Aerial crown-view tile of a tropical tree (Barro Colorado Island, Panama), acquired 20241216:
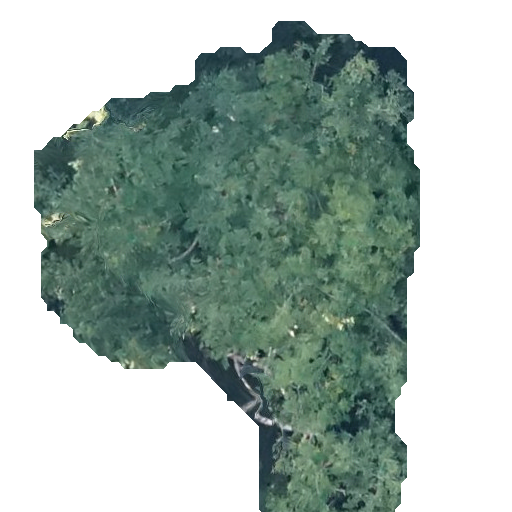
Species: Sapium glandulosum
GBIF accepted scientific name: Sapium glandulosum
Crown area: 191.268 m²